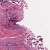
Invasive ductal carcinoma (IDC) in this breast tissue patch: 1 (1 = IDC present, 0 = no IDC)